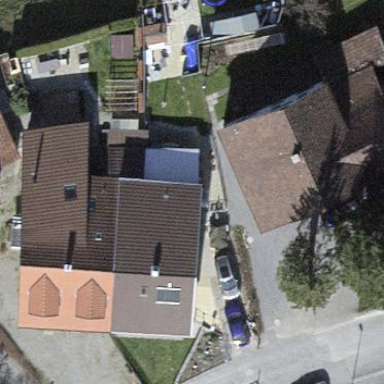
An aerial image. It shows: Residential building.